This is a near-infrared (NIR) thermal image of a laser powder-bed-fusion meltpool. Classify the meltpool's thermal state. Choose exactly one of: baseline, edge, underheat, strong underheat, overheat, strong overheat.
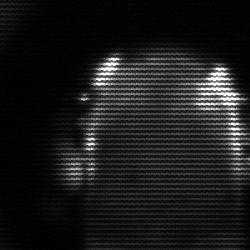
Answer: baseline